Lunar surface albedo tile
Center latitude: -33.27
Center longitude: -17.357
Resolution (meters per pixel, mean): 152.64
Tile area (km^2): 23962.95
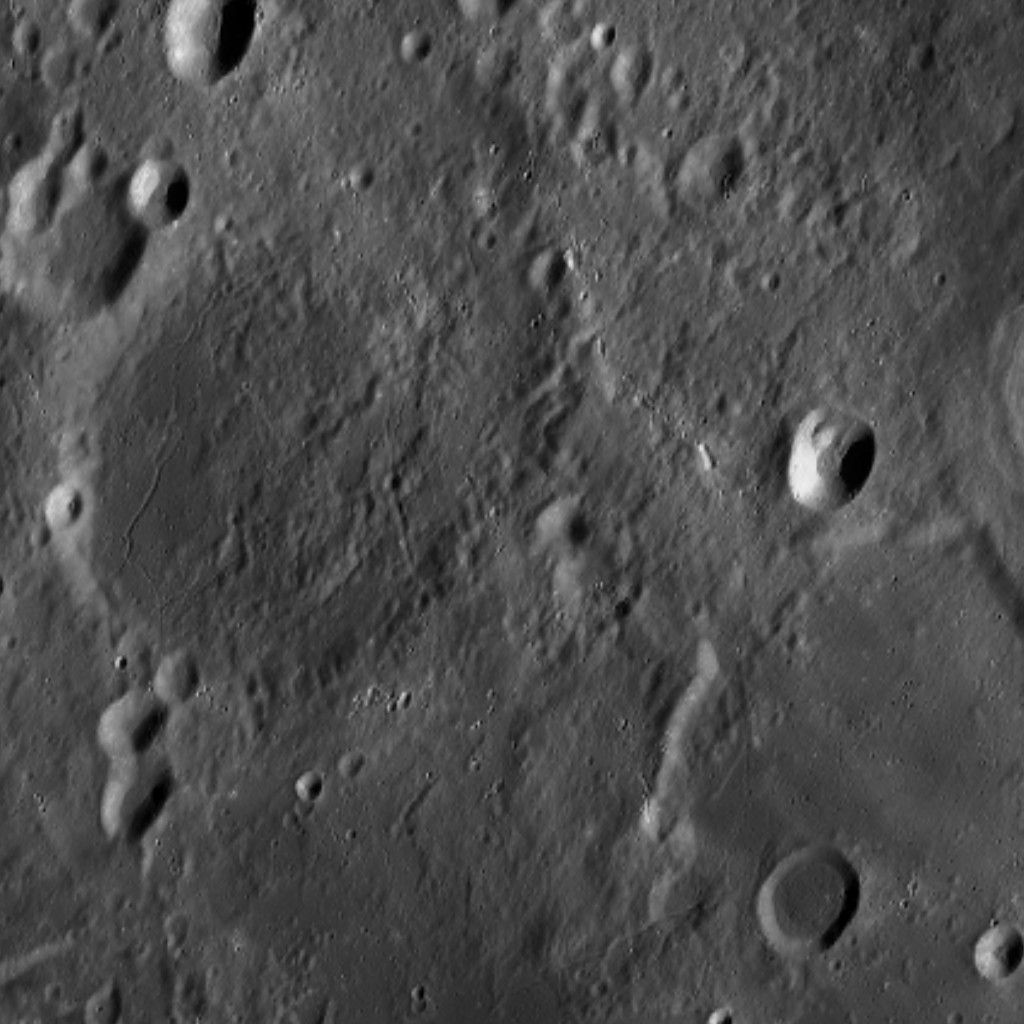